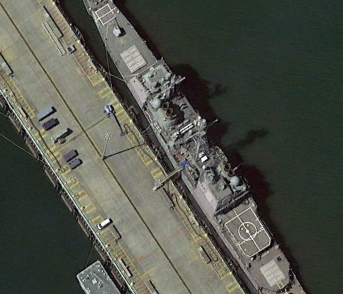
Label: Ticonderoga-class_cruiser